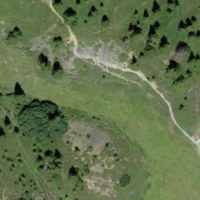
EUNIS habitat code: 26
Species observed at this site:
Aricia artaxerxes